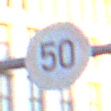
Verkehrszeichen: Geschwindigkeit50
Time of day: SunriseSunset
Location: Outdoor (Urban)
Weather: Clear
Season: NotSpecified
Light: Natural